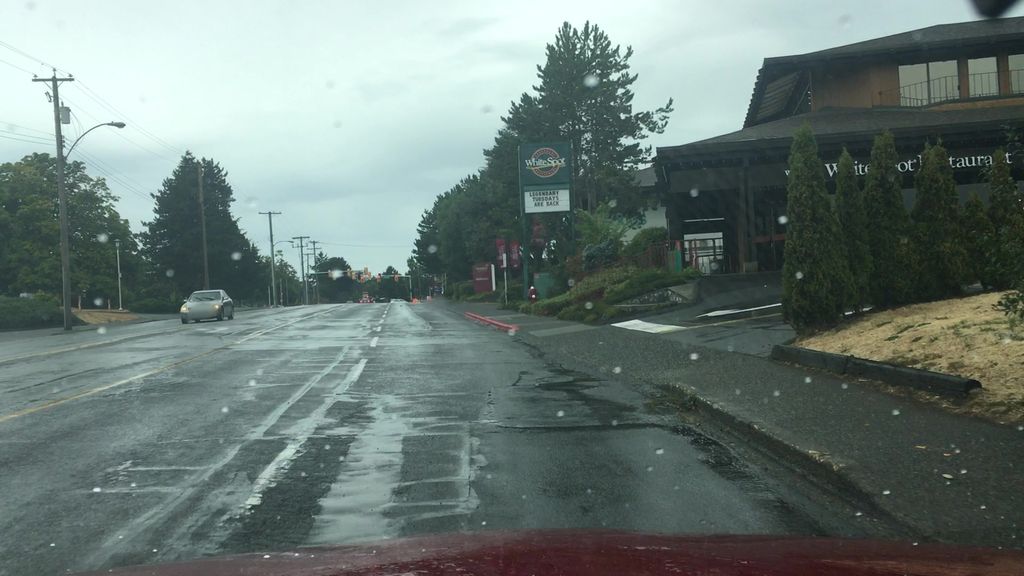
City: victoria